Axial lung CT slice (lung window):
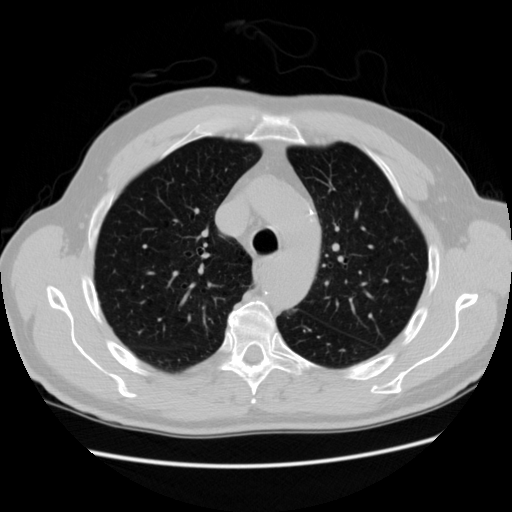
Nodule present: no